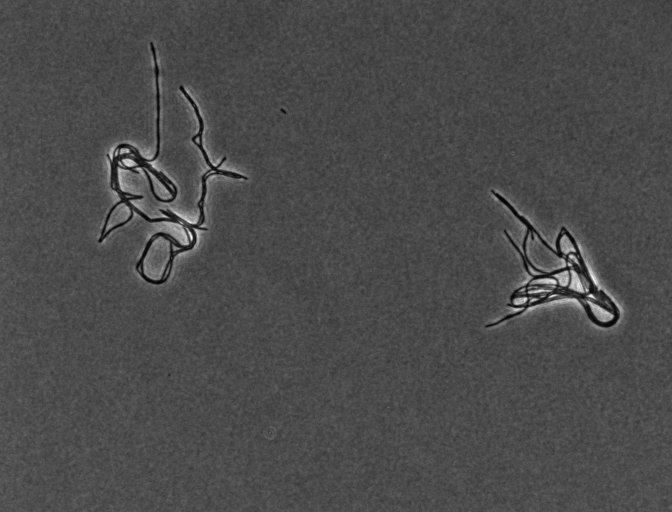
Phase contrast microscopy, 20x objective, 5 h incubation